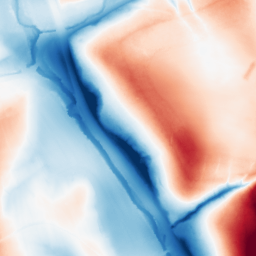
Category: classical
Decomposition family: gaussian_anisotropic
Decomposition parameters: sigma_x: 50
sigma_y: 5
Upsampling method: cubic_catmull_rom
Upsampling parameters: scale: 2
Upsampling scale: 2